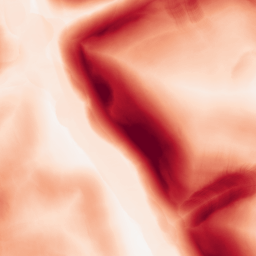
Category: morphological
Decomposition family: morphological_gradient
Decomposition parameters: size: 15
shape: disk
Upsampling method: sinc_blackman
Upsampling parameters: scale: 4
kernel_size: 16
Upsampling scale: 4